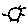
Label: sun